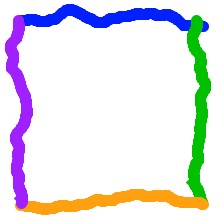
Shape: square